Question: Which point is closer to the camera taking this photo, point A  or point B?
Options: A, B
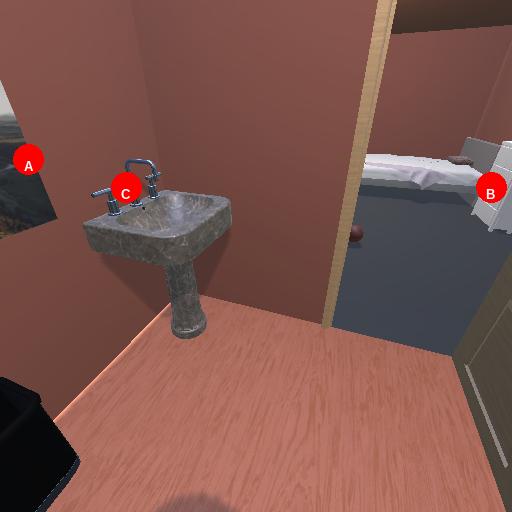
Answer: A